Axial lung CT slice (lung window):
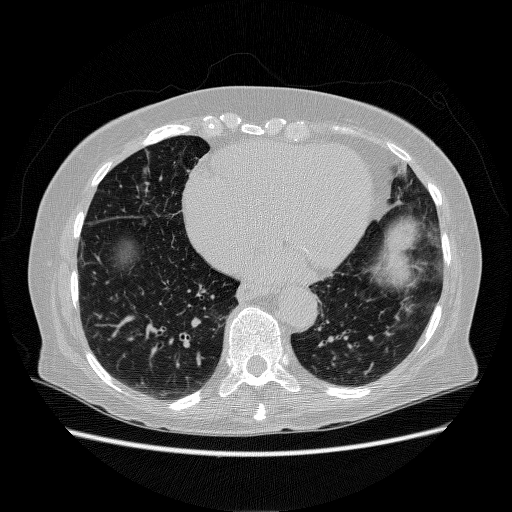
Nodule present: no